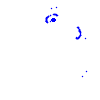
Particle: electron